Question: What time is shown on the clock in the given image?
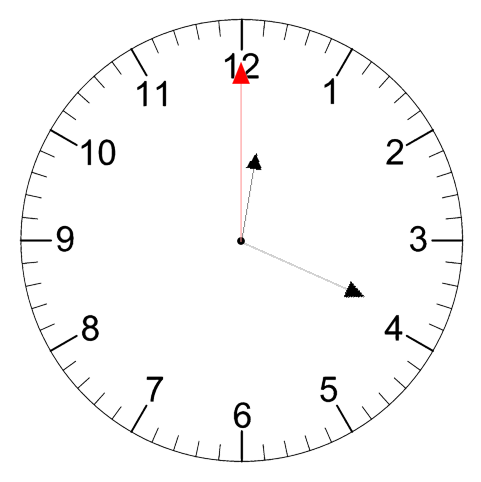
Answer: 12:19:00